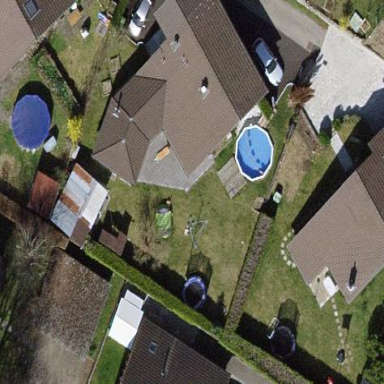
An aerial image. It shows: Residential garden area classified as leisure land.